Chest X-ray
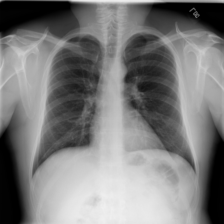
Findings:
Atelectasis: negative
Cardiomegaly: negative
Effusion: negative
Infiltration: negative
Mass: negative
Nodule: negative
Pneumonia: negative
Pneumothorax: negative
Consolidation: negative
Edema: negative
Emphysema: negative
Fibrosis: negative
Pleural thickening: negative
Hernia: negative